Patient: sex F, age 68
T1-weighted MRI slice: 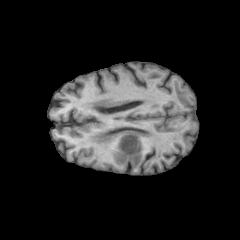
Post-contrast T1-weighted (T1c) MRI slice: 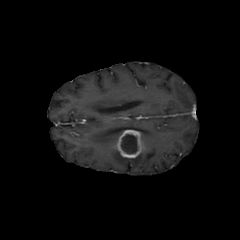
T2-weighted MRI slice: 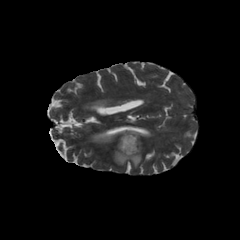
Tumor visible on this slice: yes
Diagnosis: Glioblastoma, IDH-wildtype
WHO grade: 4